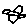
Label: bird